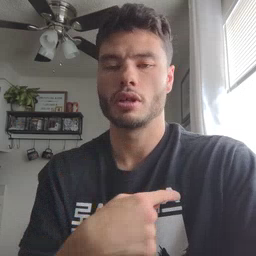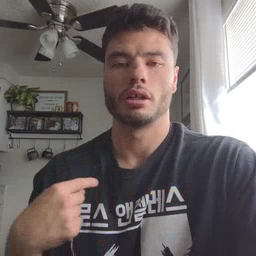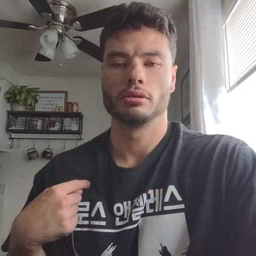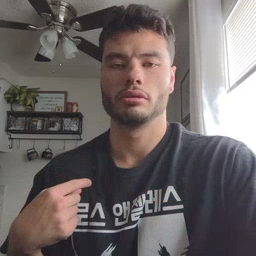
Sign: weus